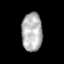
Tissue: skin
Cell type: Epithelial cells
Senescence score: 0.2741
Nuclear area (px): 783
Mean DAPI intensity: 178.011